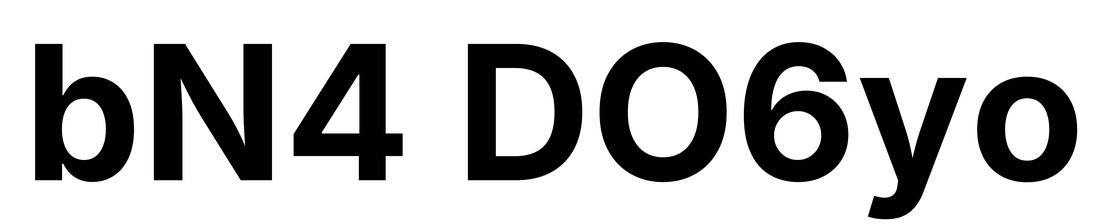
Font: Inter_Bold